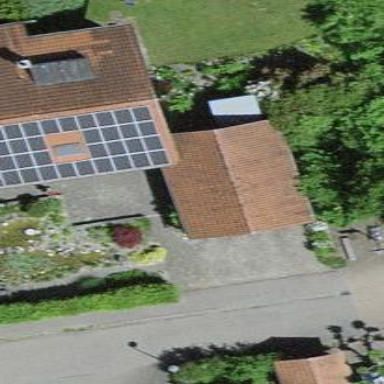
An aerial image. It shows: Garage.